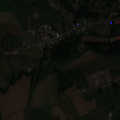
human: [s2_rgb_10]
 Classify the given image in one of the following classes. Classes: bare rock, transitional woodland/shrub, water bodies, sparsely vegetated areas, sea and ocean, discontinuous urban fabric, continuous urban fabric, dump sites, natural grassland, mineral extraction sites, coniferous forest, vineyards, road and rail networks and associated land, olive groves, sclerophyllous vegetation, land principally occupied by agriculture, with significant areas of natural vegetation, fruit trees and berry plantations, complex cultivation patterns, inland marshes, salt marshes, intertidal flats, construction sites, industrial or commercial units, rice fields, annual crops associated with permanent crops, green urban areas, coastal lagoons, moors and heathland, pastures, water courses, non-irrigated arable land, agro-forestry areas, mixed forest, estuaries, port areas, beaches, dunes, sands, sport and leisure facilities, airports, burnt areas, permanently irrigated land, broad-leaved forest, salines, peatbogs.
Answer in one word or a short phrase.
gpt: discontinuous urban fabric, non-irrigated arable land, pastures, complex cultivation patterns, land principally occupied by agriculture, with significant areas of natural vegetation